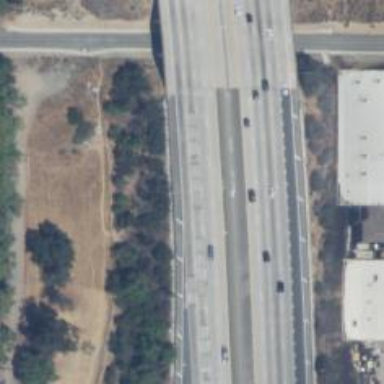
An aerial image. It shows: Motorway.